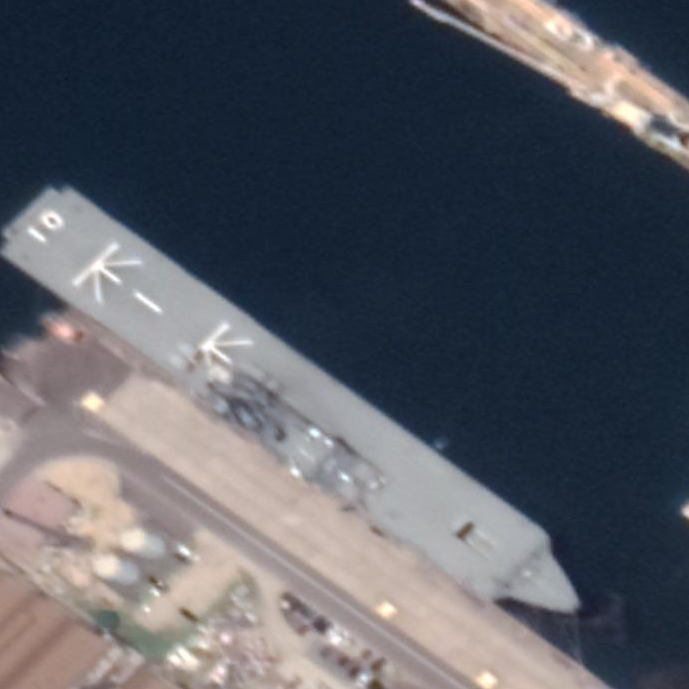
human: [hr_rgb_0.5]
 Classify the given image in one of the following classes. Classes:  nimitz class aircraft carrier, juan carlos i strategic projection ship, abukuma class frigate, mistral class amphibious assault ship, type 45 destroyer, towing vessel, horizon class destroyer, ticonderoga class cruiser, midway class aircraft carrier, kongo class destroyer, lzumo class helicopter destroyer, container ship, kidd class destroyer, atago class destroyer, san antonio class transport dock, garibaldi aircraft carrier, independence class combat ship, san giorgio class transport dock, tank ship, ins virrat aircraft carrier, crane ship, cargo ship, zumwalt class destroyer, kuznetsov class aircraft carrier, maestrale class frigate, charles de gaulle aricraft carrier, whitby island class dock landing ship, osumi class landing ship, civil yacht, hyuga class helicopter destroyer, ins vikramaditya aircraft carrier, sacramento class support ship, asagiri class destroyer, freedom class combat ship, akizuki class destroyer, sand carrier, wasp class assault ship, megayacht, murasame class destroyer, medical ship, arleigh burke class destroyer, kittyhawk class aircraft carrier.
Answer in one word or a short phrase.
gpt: Osumi class landing ship